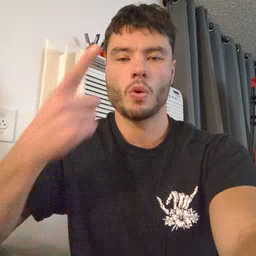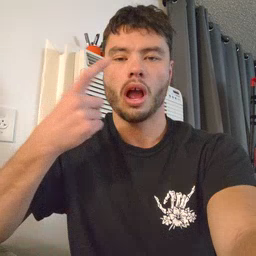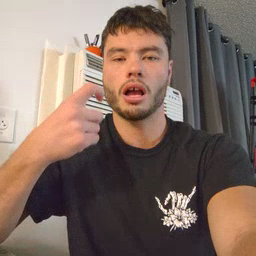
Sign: cry